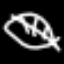
Label: leaf